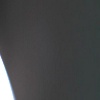
Label: space